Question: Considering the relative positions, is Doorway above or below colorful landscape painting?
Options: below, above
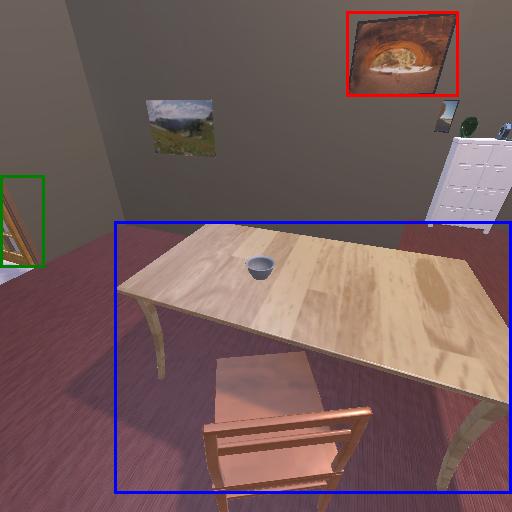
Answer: below